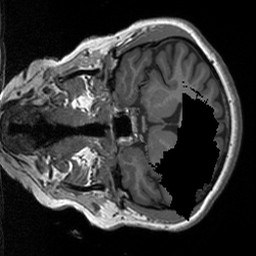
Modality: T1w
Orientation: coronal
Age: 27
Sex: female
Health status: healthy
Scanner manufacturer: siemens
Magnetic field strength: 3 T
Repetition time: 1.9 s
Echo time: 0.00252 s